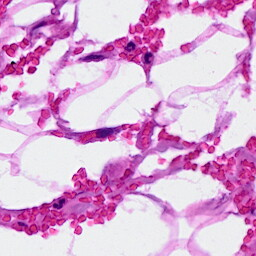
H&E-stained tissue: Breast